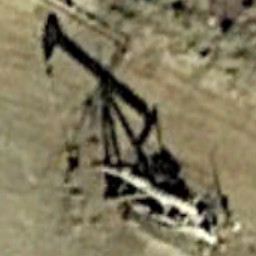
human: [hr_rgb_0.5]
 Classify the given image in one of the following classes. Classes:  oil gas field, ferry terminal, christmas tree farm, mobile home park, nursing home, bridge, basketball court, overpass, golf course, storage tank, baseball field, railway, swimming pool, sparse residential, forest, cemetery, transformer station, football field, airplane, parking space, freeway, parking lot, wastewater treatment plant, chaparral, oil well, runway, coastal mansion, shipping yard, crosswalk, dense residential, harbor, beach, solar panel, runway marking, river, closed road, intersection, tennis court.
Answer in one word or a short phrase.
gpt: oil well